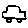
Label: car